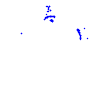
Particle: kaon